Question: I've refferenced my project to the MEF's dlls
System.ComponentModel.Composition.dll
System.ComponentModel.Composition.Initialization.dll
from C:\Program Files\Reference Assemblies\Microsoft\Framework.NETFramework4.0\Profile\Client
But the compiler doesn't recognize the PartInitializer.
Why ?!

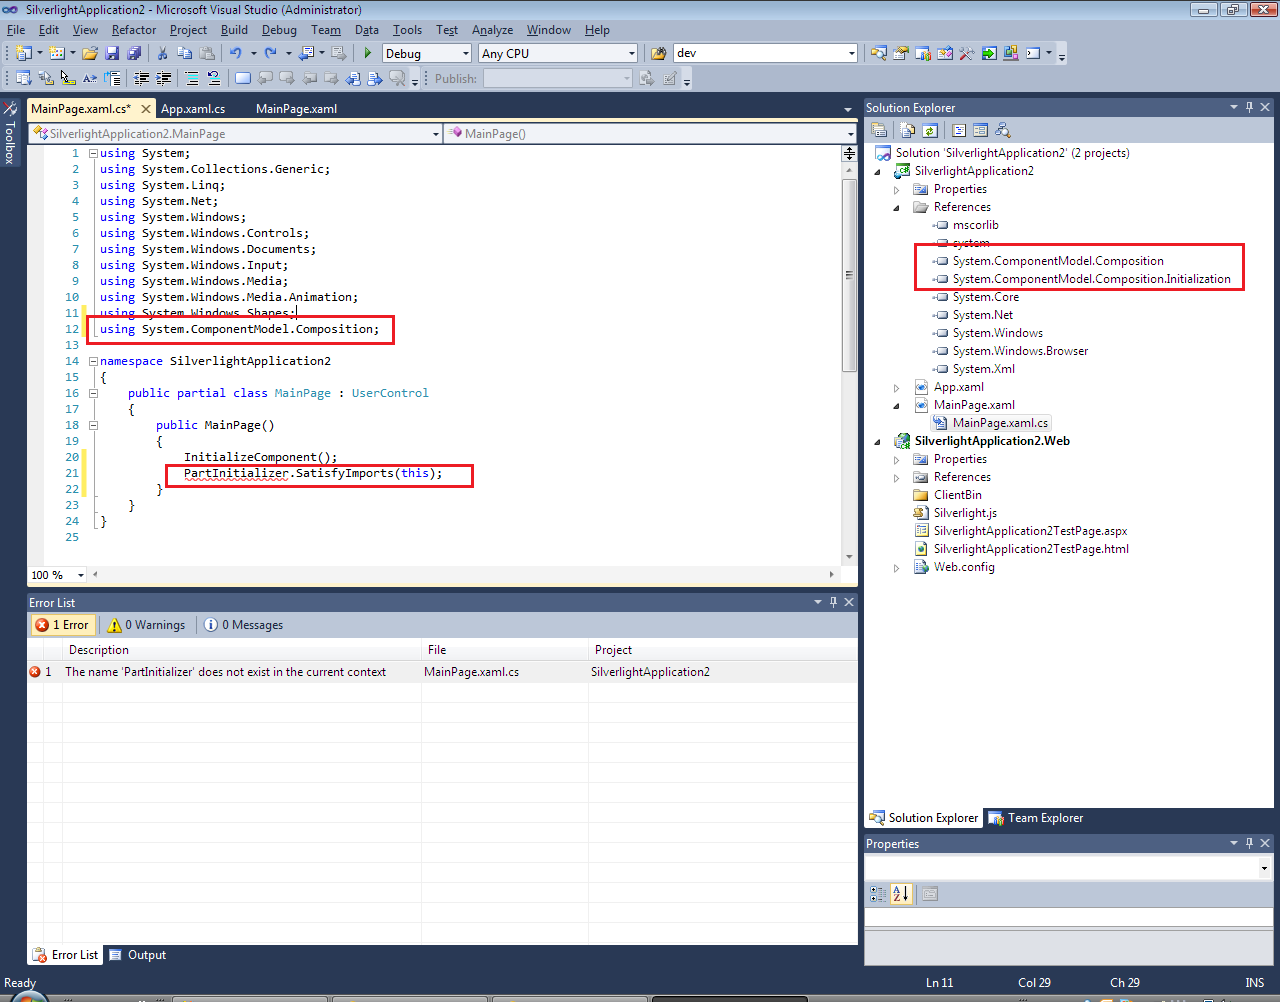
Answer: 'PartInitializer' is changed to 'CompositionInitializer':
'''
CompositionInitializer.SatisfyImports(this)
'''